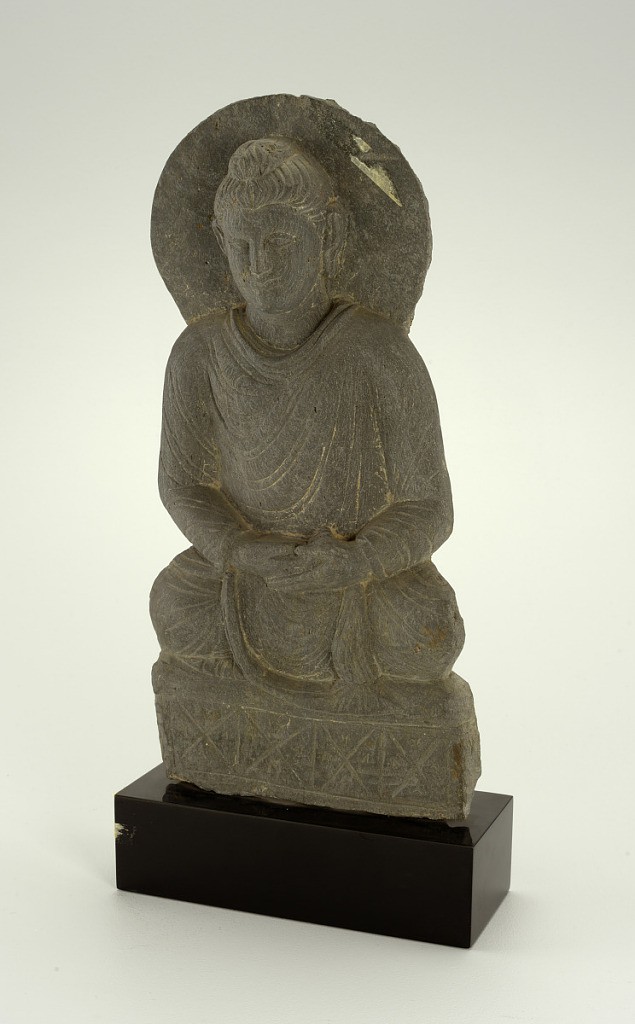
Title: Buddah
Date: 2nd–3rd century
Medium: Carved schist
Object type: Figure
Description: Shallow slab of grey schist carved to represent a robed Buddah with halo behind his head, seated cross-legged on rectangular support with hands in lap. Reverse is roughly finished with horizontal gouge lines. Small round hole in center back.